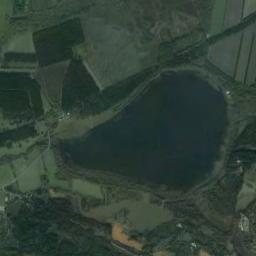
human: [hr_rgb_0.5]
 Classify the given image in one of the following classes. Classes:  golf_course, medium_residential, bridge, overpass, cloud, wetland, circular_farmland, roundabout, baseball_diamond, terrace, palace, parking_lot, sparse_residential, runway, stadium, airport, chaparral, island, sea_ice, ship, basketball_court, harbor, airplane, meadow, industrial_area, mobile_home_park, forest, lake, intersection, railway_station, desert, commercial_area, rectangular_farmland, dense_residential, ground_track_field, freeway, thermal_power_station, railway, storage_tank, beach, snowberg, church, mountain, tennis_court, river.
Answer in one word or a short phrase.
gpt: lake